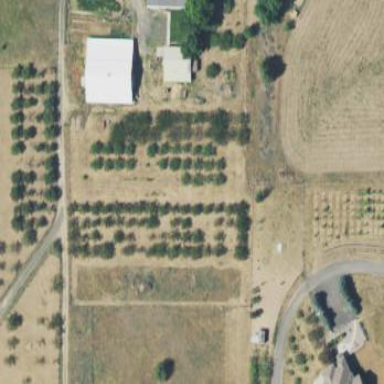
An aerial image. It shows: Orchard.